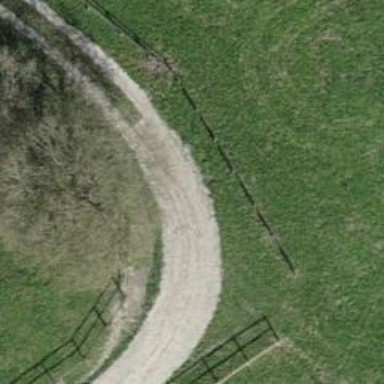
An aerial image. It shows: Well-maintained track road with grade 1 tracktype.